Field crop: maize
Growth stage: 2
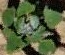
Species: chenopodium